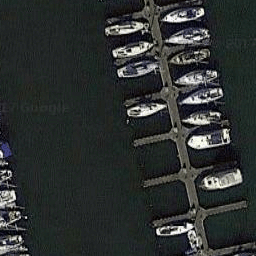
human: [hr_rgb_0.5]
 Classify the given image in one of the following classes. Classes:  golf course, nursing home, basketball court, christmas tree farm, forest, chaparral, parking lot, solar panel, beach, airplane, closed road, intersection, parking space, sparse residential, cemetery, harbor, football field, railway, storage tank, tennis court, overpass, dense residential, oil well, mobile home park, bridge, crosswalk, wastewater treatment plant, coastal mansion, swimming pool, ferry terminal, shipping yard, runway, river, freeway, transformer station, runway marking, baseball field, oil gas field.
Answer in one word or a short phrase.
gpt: harbor